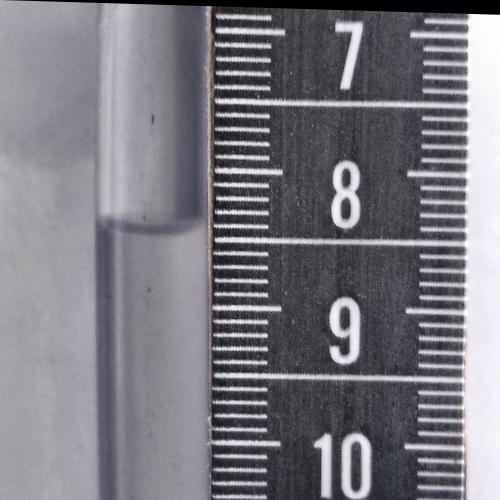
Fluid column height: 8.4 cm